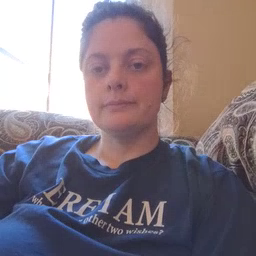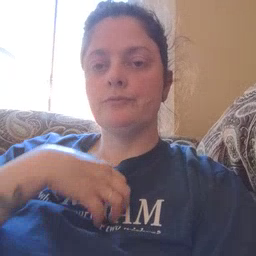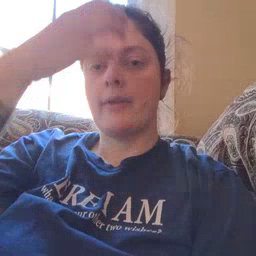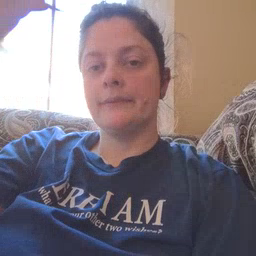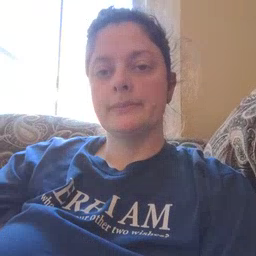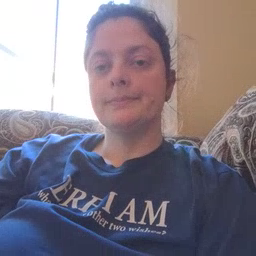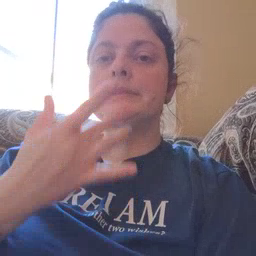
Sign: giraffe